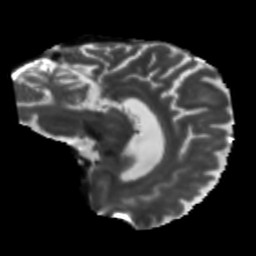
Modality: T2w
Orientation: sagittal
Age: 58
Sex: male
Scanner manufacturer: siemens
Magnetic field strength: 3 T
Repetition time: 5.47 s
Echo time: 0.0854 s